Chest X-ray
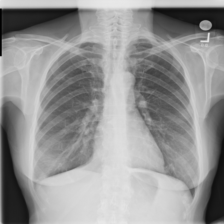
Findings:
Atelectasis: negative
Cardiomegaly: negative
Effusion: negative
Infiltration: negative
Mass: negative
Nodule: negative
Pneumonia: negative
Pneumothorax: negative
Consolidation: negative
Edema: negative
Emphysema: negative
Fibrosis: negative
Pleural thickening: negative
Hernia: negative